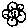
Label: flower